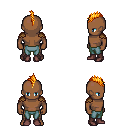
a pixel art fantasy rpg character, male body template, human, dark skin, leather shoulder armor, teal pants, light blonde mohawk hairstyle, maroon shoes, four views (front, back, left, right), 2x2 character sprite sheet, small pixel art, hard edges, no anti-aliasing